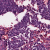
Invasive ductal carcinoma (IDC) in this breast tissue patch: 1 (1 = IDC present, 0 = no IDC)